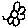
Label: flower